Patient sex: M
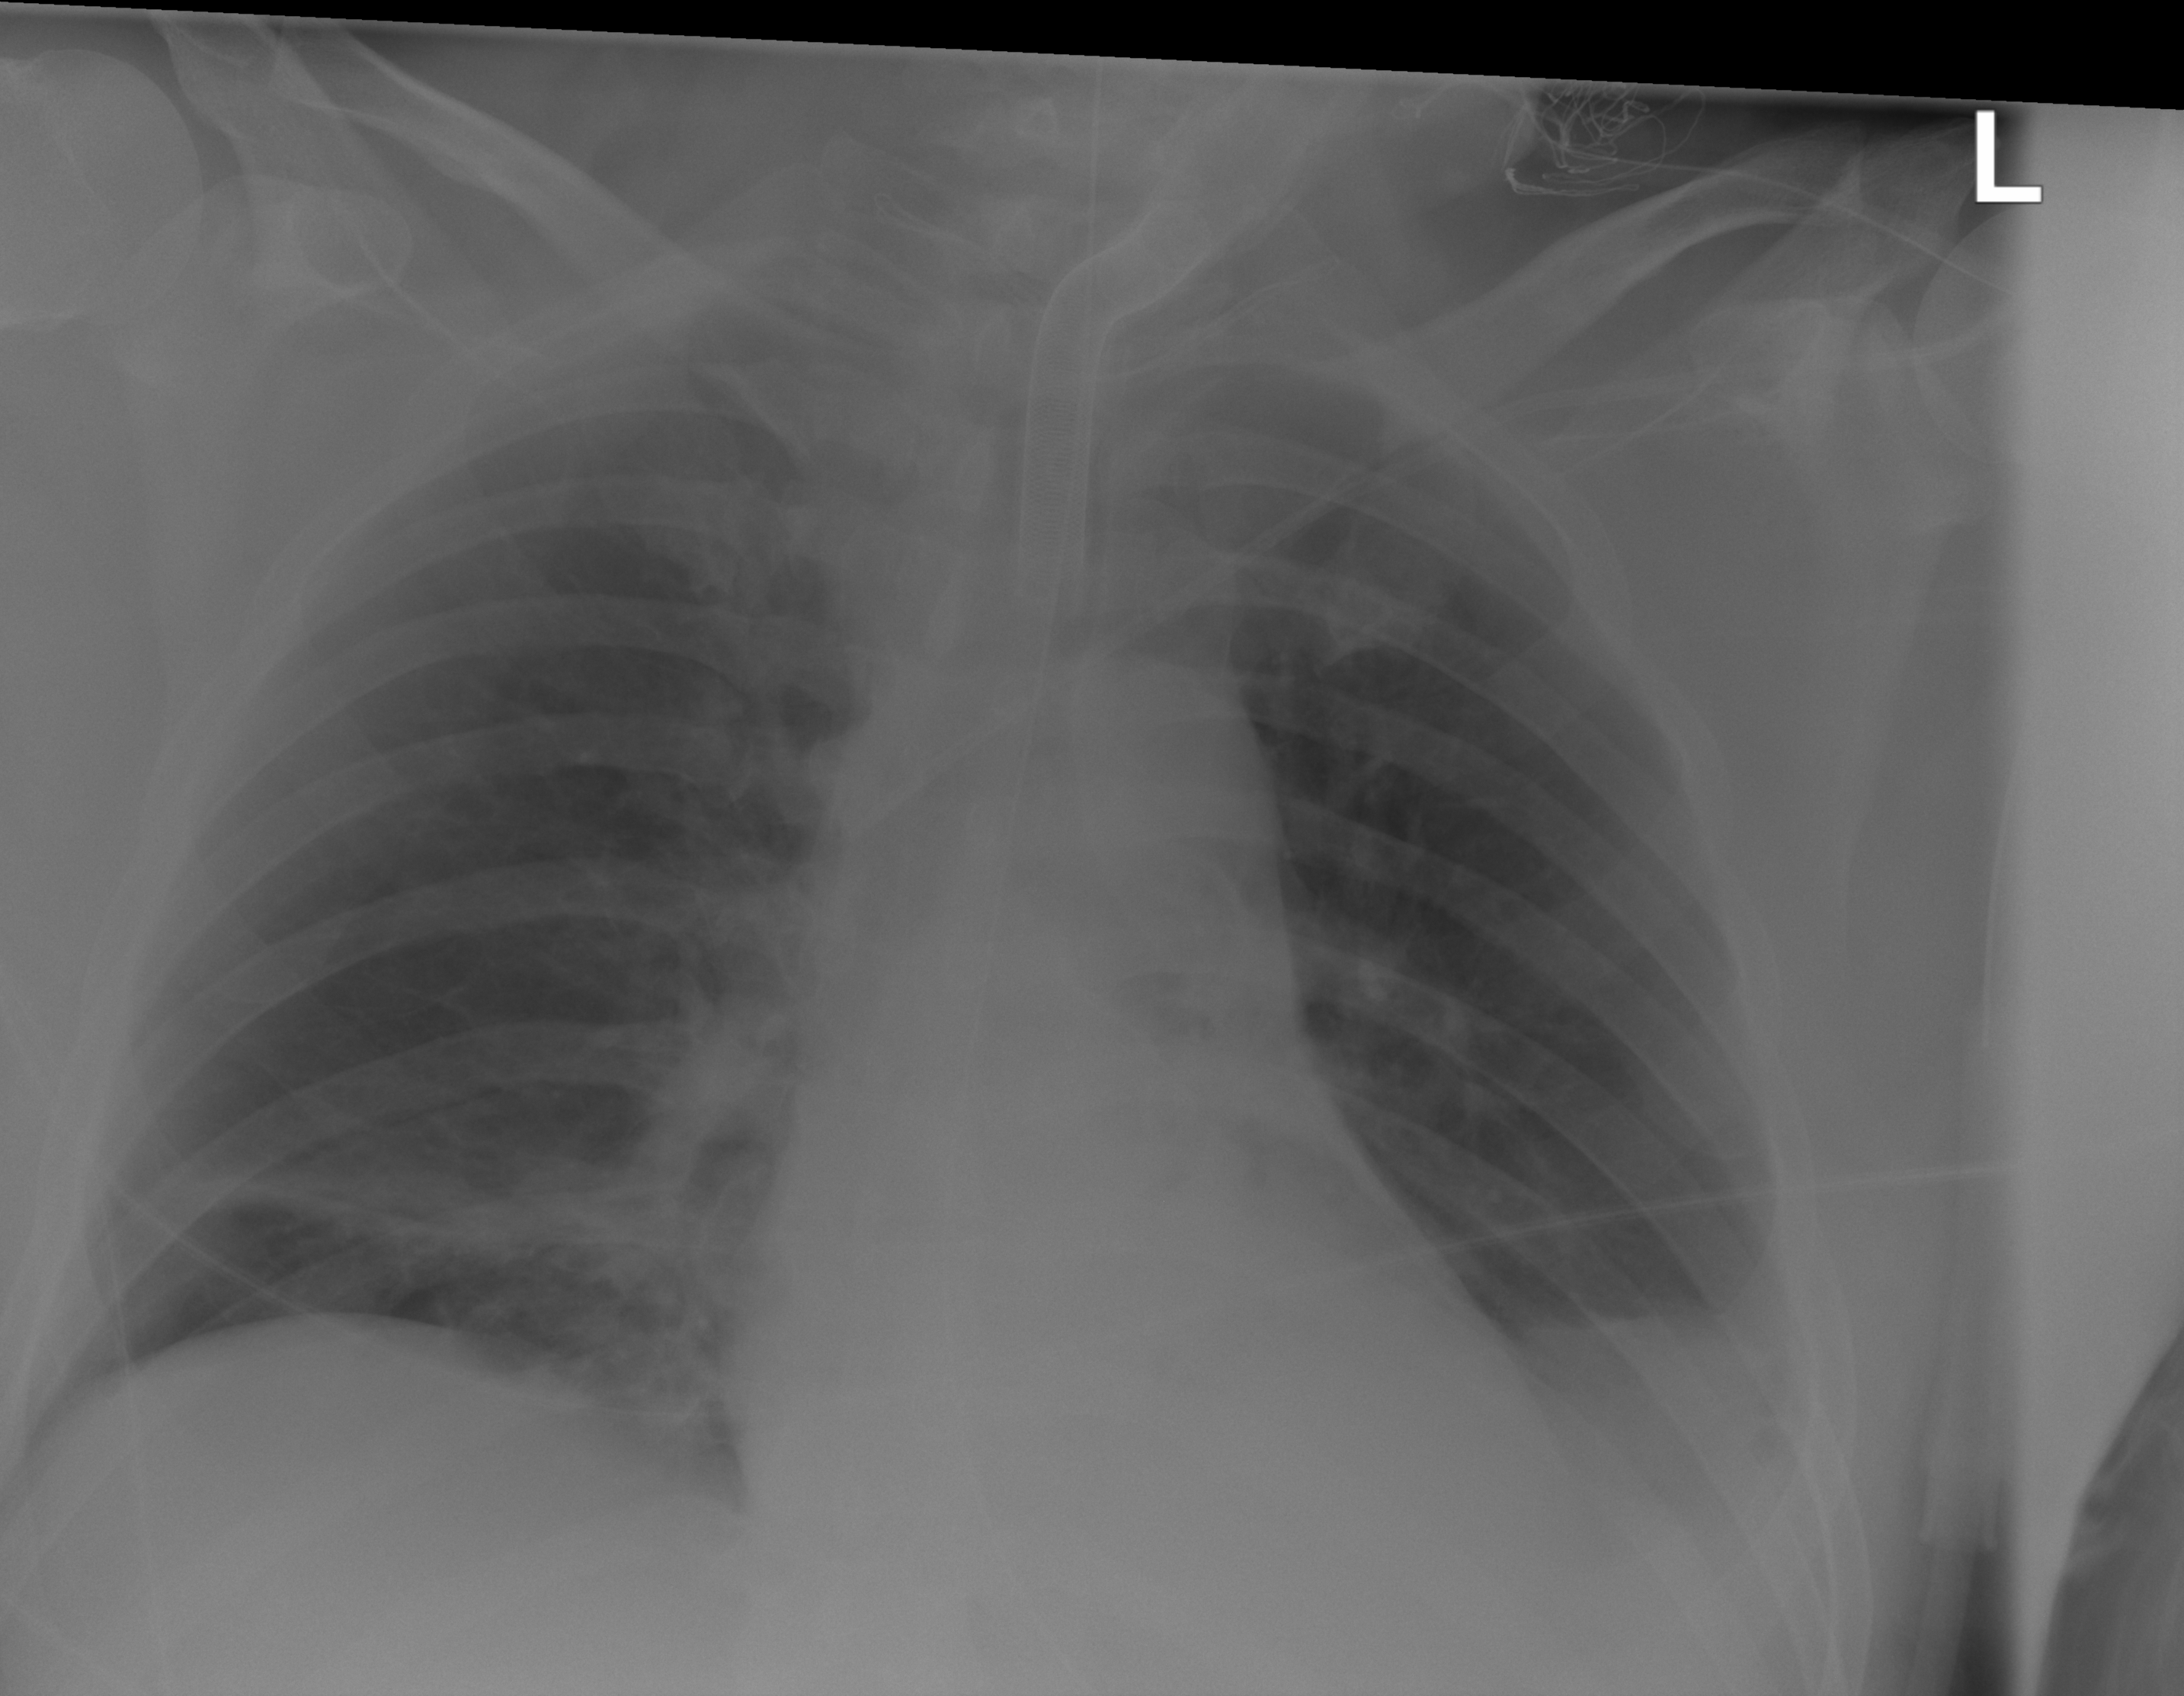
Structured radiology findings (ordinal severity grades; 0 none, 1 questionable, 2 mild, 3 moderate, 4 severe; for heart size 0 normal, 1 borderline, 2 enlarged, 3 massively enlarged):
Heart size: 0
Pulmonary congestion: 0
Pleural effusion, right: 0
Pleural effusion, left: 2
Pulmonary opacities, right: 0
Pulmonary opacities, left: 0
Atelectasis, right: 2
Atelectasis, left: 2